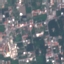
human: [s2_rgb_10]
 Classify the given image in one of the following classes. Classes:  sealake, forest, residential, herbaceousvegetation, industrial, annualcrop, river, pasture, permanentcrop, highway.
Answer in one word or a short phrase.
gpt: Residential